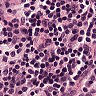
Metastatic tissue present: no